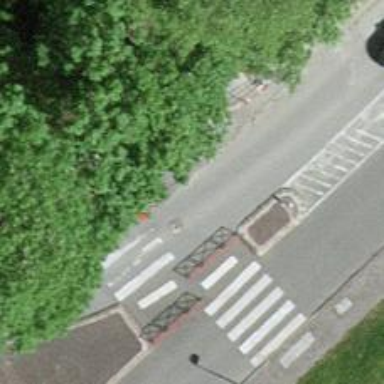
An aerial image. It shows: Uncontrolled zebra crossing on the road.